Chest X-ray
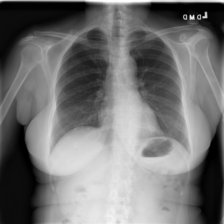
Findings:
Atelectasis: negative
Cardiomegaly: negative
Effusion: negative
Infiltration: negative
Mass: negative
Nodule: negative
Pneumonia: negative
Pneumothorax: negative
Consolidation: negative
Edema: negative
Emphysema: negative
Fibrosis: negative
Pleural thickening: negative
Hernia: negative